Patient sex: M
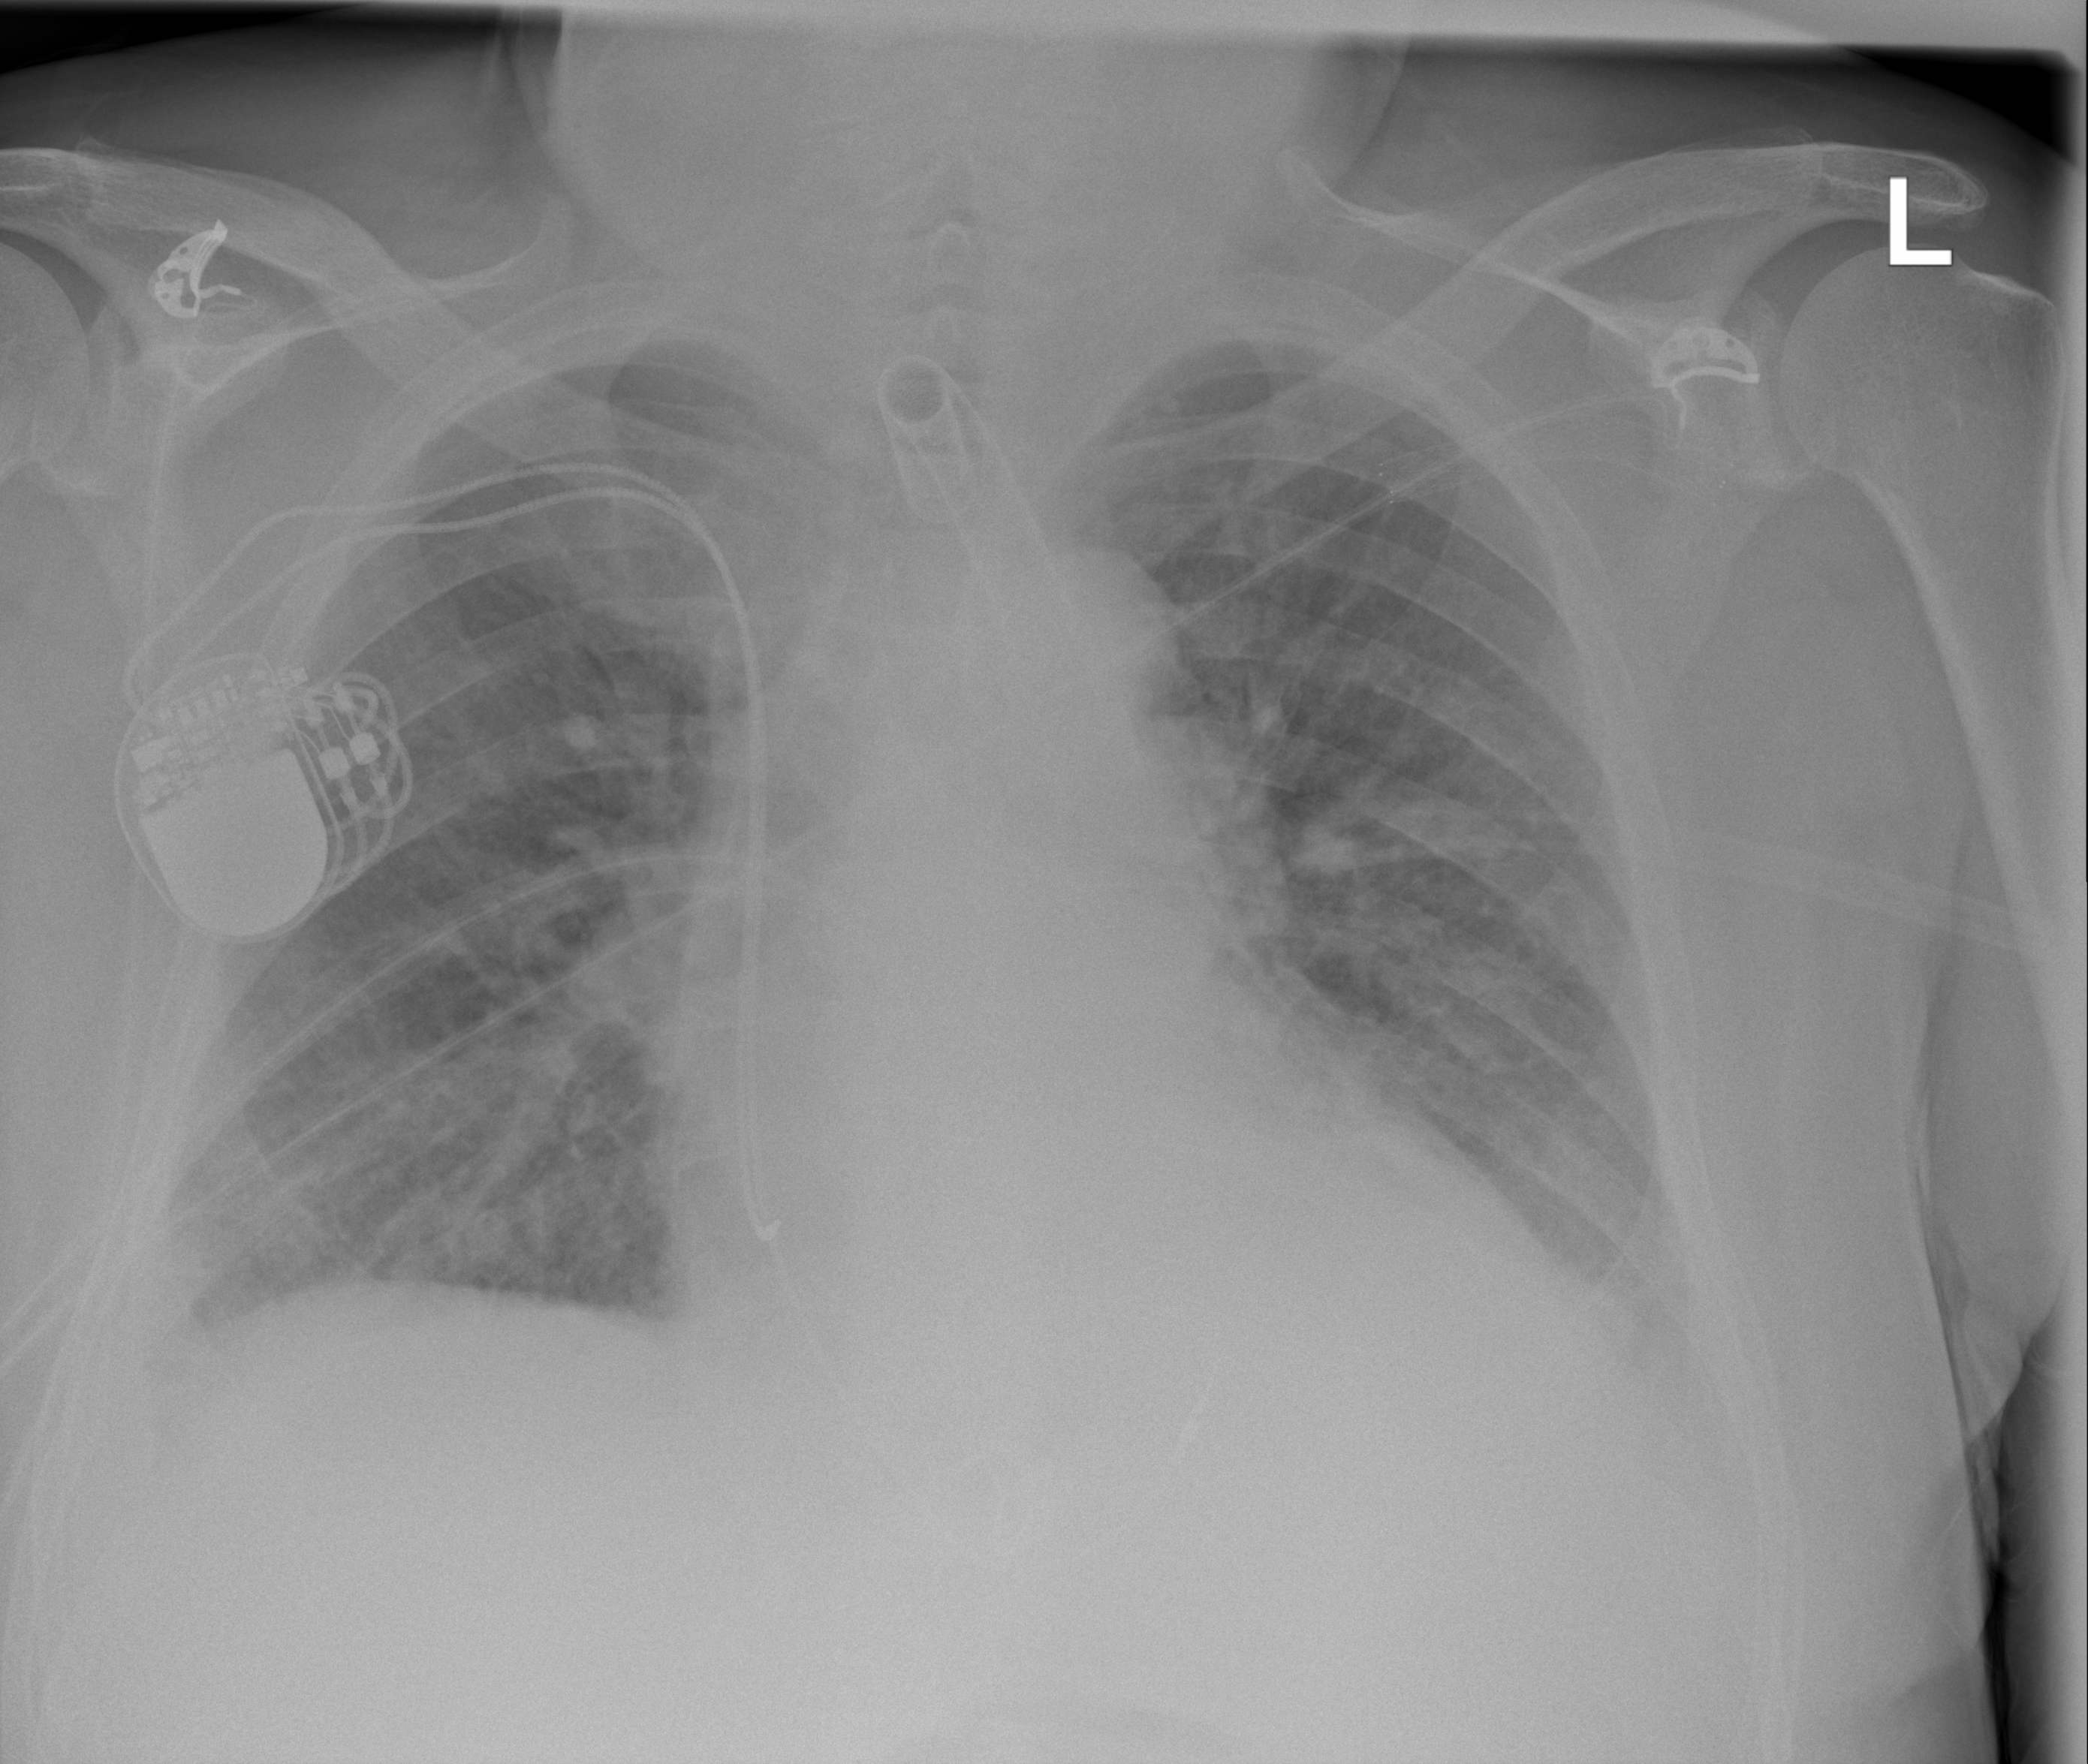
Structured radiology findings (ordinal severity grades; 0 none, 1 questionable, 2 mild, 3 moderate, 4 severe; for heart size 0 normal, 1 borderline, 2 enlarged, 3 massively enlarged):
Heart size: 2
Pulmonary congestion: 2
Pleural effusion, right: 2
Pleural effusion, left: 2
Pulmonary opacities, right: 2
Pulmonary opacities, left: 2
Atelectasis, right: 0
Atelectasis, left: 2